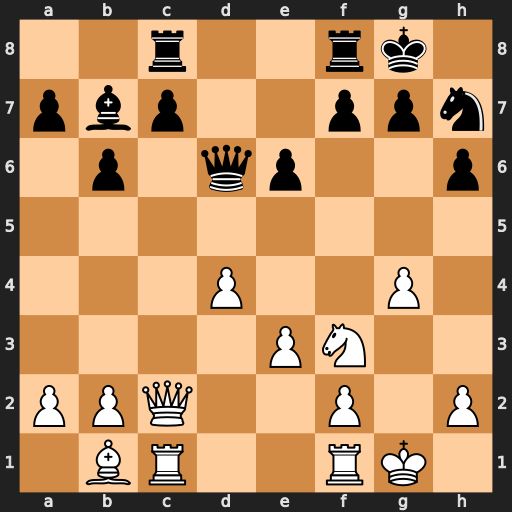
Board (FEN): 2r2rk1/pbp2ppn/1p1qp2p/8/3P2P1/4PN2/PPQ2P1P/1BR2RK1
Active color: w
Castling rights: -
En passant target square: -
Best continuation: Qxh7#